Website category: book
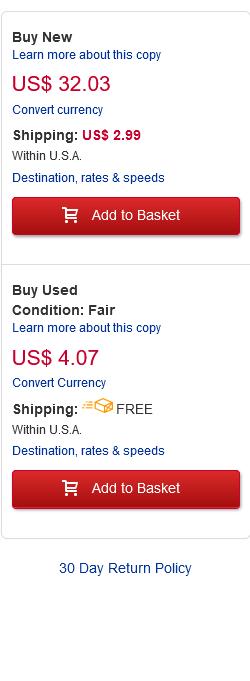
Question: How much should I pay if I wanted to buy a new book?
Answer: US$ 32.03

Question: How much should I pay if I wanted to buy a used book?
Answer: US$ 4.07

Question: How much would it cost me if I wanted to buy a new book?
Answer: US$ 32.03

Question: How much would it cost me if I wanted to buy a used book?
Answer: US$ 4.07

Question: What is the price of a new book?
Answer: US$ 32.03

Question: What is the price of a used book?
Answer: US$ 4.07

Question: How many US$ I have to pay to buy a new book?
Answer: US$ 32.03

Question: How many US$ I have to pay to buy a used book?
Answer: US$ 4.07

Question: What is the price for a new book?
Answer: US$ 32.03

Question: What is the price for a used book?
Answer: US$ 4.07

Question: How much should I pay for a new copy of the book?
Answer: US$ 32.03

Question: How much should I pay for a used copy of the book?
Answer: US$ 4.07

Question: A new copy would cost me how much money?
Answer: US$ 32.03

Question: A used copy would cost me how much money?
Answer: US$ 4.07

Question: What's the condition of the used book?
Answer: Fair

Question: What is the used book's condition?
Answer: Fair

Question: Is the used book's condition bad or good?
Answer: Fair

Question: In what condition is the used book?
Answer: Fair

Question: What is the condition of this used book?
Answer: Fair

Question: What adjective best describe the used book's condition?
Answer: Fair

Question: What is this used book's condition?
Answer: Fair

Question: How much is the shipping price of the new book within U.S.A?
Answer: US$ 2.99

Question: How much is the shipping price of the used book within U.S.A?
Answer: FREE

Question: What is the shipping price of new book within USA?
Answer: US$ 2.99

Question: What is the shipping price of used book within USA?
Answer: FREE

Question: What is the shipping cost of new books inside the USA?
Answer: US$ 2.99

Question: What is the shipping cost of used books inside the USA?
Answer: FREE

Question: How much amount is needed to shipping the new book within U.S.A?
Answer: US$ 2.99

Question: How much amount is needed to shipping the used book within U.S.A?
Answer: FREE

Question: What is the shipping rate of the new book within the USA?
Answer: US$ 2.99

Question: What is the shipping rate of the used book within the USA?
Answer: FREE

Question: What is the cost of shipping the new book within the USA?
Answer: US$ 2.99

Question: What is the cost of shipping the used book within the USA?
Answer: FREE

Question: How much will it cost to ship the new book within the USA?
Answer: US$ 2.99

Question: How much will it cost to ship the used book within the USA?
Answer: FREE